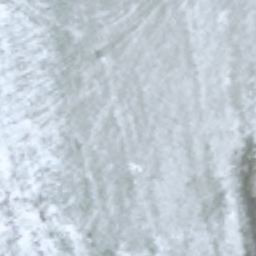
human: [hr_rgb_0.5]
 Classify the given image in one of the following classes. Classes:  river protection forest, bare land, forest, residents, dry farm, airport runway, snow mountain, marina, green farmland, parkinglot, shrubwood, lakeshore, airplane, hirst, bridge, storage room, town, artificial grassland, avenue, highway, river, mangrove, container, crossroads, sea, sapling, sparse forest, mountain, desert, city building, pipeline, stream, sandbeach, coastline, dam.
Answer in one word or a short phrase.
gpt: snow mountain